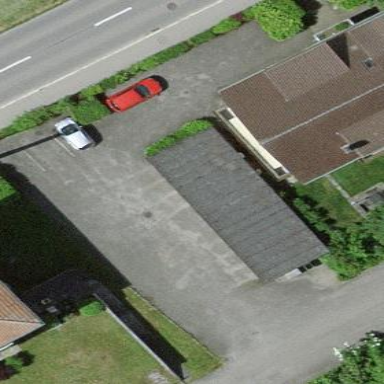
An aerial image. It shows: Garage.